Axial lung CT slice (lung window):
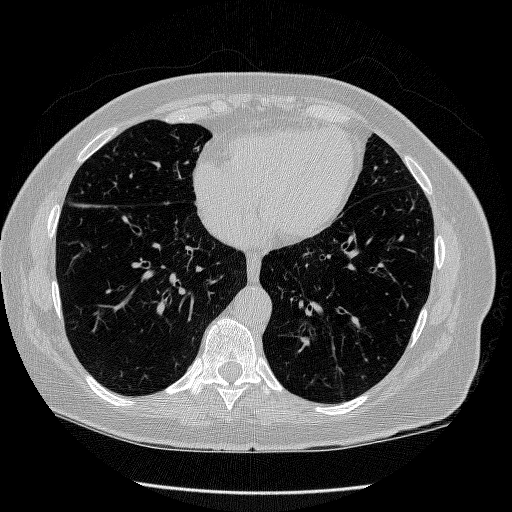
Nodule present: no